Question: I am trying to get this shape:

So far I have <URL>. Is there a way to get this effect using CSS? I thought a negative radius would probably work.
'''
div {
display: inline-block;
padding-top: 10px;
padding-bottom: 10px;
padding-left: 10px;
min-width: 200px;
border-radius:10% / 70%;
background-color: red;
}
'''
'''
<div>
Board
</div>
'''
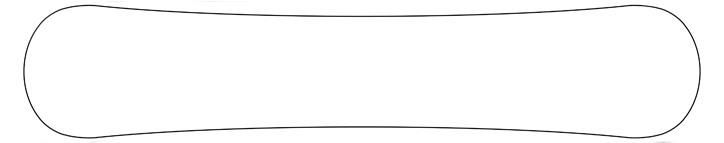
Answer: I like stuff like this as I always mess around to create things like this. So here is how I would do it. Using ':before' and ':after' we can create this shape, we use them to create a shape to sit on top of the 'div' with the same colour as the background. This will make it look like the shape you want.
Make the ':before' and ':after' big and smaller to get the size you want (change the width and height).
'''
div {
display: inline-block;
padding-top: 10px;
padding-bottom: 10px;
padding-left: 10px;
min-width: 200px;
border-radius: 20px;
background-color: red;
position: relative;
}
div:before,
div:after {
content: "";
display: block;
width: 96%;
height: 20px;
border-radius: 50%;
background: #fff;
position: absolute;
margin: auto;
}
div:before {
top: -17px;
left: 0;
right: 0;
}
div:after {
bottom: -17px;
left: 0;
right: 0;
}
'''
'''
<div>Board</div>
'''